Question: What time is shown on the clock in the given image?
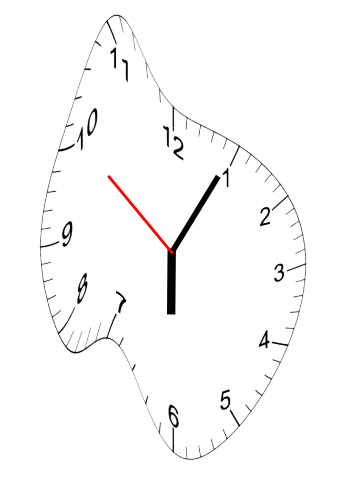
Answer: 06:04:51